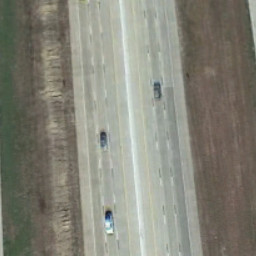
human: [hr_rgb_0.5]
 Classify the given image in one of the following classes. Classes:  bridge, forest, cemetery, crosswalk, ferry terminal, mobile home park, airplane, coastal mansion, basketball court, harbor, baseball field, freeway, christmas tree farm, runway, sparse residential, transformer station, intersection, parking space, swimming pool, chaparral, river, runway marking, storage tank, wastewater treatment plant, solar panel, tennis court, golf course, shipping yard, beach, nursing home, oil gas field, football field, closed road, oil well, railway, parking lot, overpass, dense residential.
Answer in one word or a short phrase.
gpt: freeway